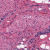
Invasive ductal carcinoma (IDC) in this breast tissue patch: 0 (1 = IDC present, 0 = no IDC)